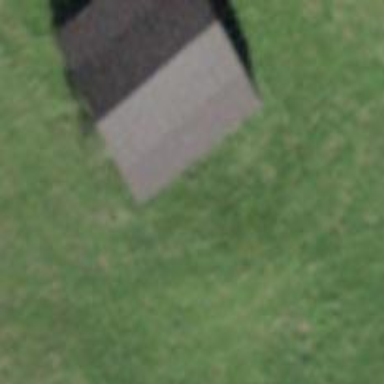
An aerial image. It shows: Barn.